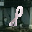
Label: 8